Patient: sex F, age 71
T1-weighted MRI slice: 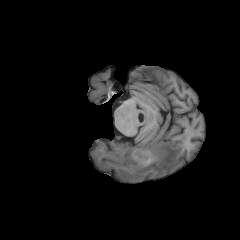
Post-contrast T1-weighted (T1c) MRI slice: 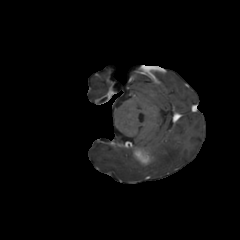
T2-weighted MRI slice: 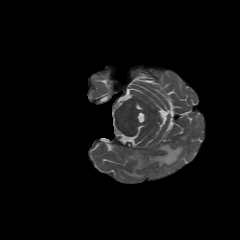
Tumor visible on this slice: yes
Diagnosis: Glioblastoma, IDH-wildtype
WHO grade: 4